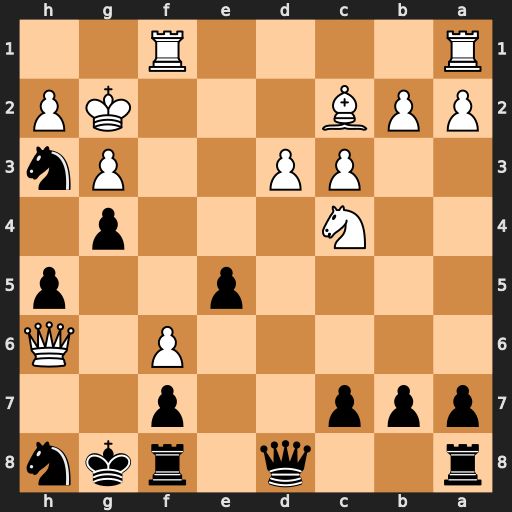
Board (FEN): r2q1rkn/ppp2p2/5P1Q/4p2p/2N3p1/2PP2Pn/PPB3KP/R4R2
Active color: b
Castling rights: -
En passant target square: -
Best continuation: Qd5+ Rf3 Qxf3#